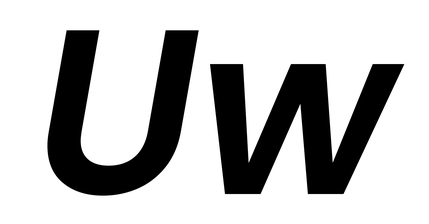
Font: Poppins-SemiBoldItalic